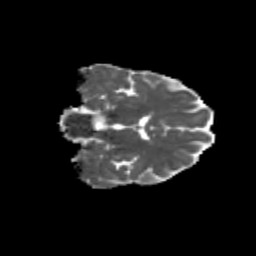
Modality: MD
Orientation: coronal
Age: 61
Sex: male
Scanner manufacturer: siemens
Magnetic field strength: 3 T
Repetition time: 4.71 s
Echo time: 0.0906 s